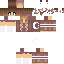
A female human skin with medium skin, wearing brown long hair dressed in a blue hoodie and black pants, featuring a closed mouth.